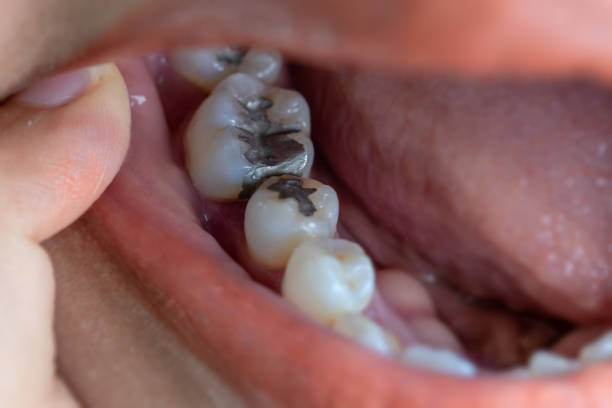
Condition: Caries